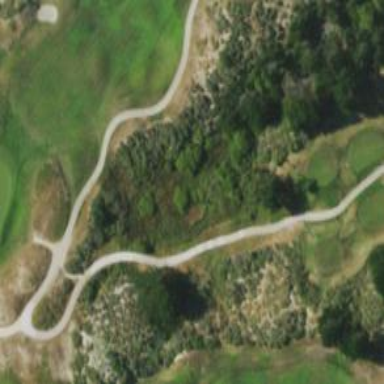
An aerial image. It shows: Path for both roads and golfers.